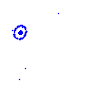
Particle: pion